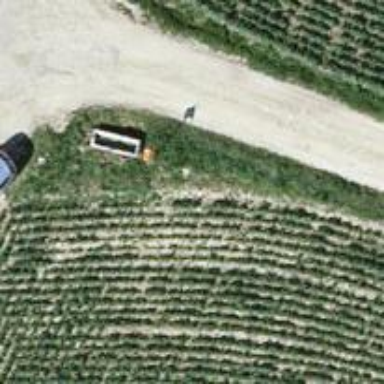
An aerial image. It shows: View of pole with roofed pipeline marker.